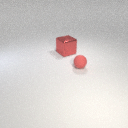
small red rubber sphere in front of large red metal cube